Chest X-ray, PA view. Patient: 61 years old, sex M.
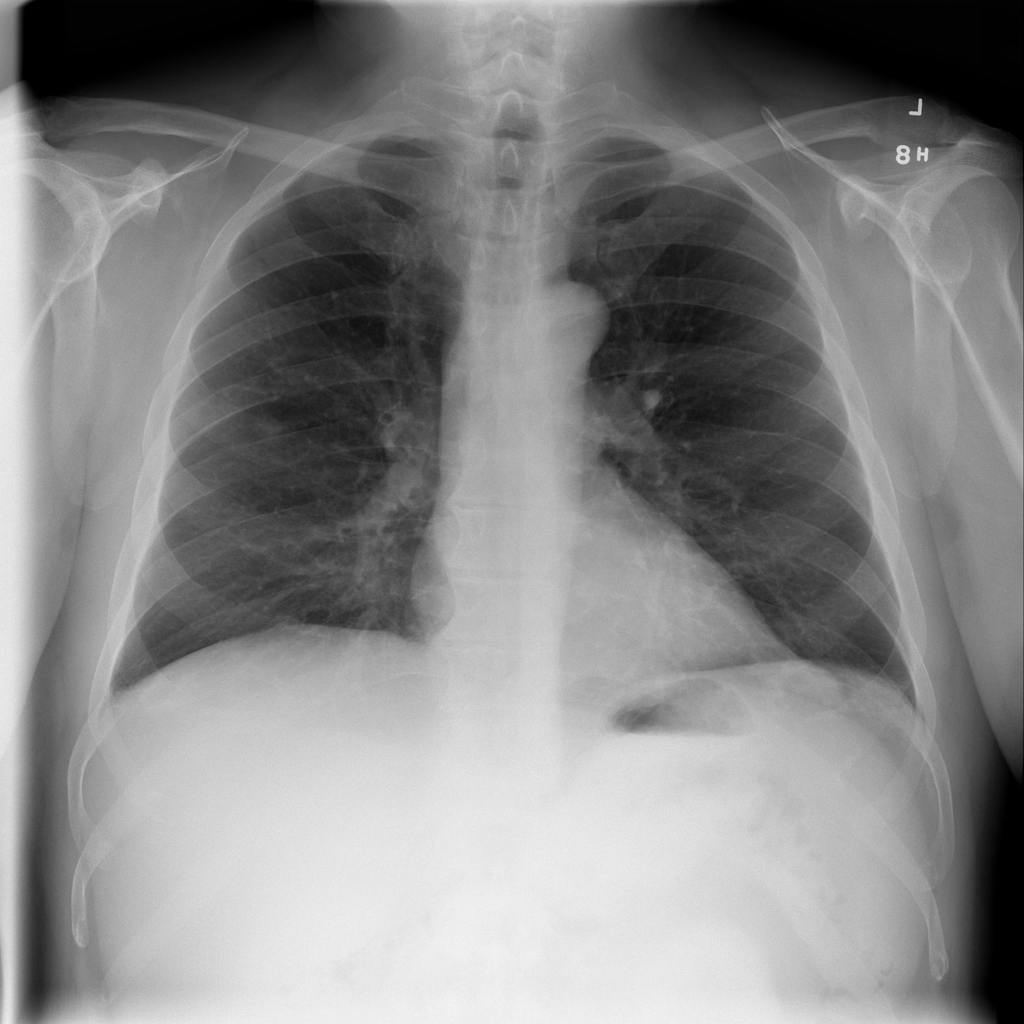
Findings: Infiltration, Nodule